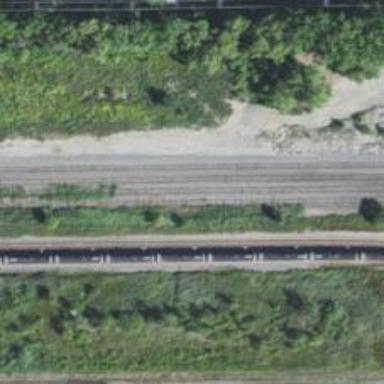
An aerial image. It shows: Rail spur service.